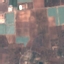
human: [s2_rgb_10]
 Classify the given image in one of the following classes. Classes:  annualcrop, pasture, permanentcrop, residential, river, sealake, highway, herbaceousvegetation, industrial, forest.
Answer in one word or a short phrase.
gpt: PermanentCrop